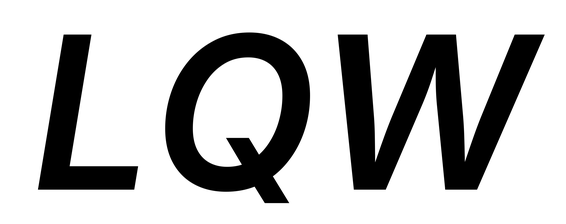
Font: Inter-Italic_SemiBold_Italic